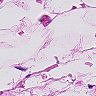
Metastatic tissue present: no